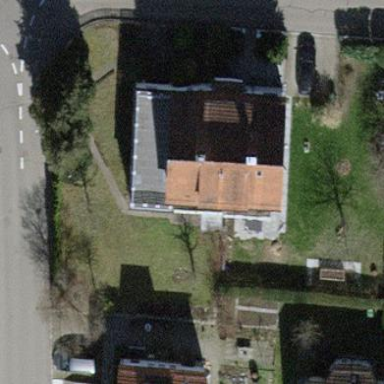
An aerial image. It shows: Semidetached house.